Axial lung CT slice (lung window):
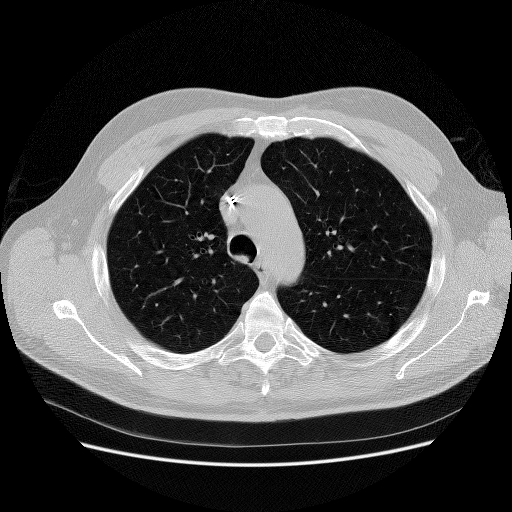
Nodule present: no